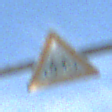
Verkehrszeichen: RadverkehrRechts
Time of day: MorningAfternoon
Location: Outdoor (Nature)
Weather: PartlyCloudy
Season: NotSpecified
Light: Natural